Brain MRI, t1w sequence, axial 2D slice.
Patient: age 25, sex F, weight 78 kg, height 1.78 m
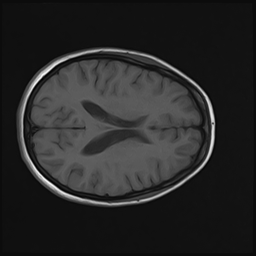